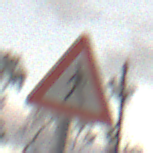
Verkehrszeichen: FussgaengerRechts
Umgebung: Outdoor, RoadRail
Tageszeit: SunriseSunset
Wetter: PartlyCloudy
Licht: Natural
Jahreszeit: NotSpecified
Kontrast: LowContrast